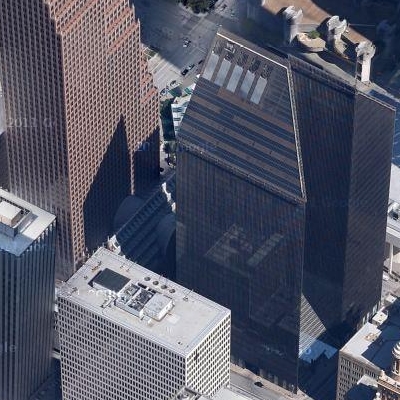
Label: cIndustry